Field crop: maize
Growth stage: 2
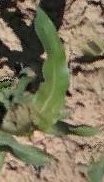
Species: maize